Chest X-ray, PA view. Patient: 34 years old, sex M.
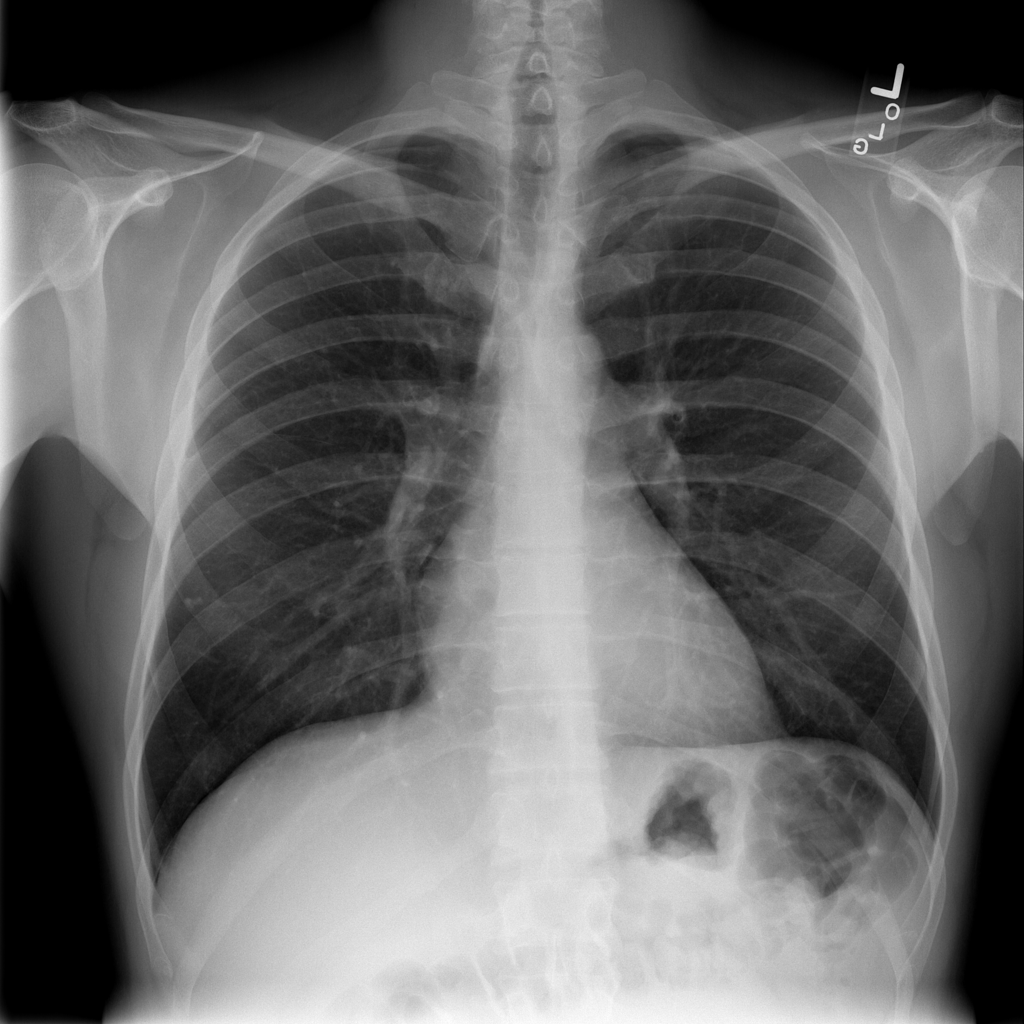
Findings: No Finding